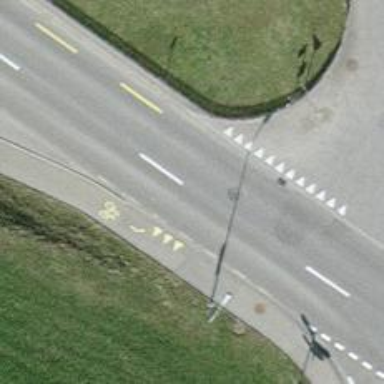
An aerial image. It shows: Public transport stop position.